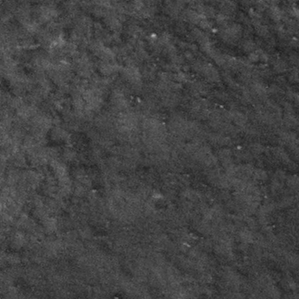
Label: frost